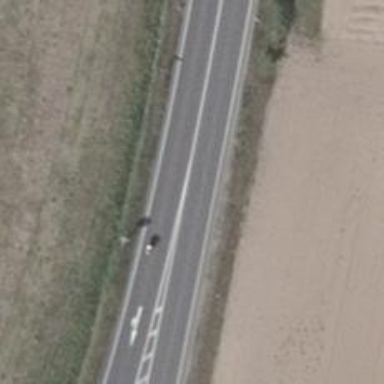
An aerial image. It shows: Asphalt primary highway designated as motorroad.